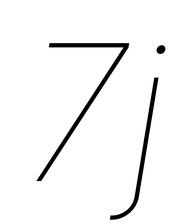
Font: Inter-Italic_Thin_Italic